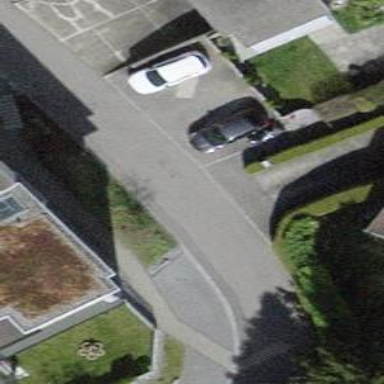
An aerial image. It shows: Residential road with asphalt surface.